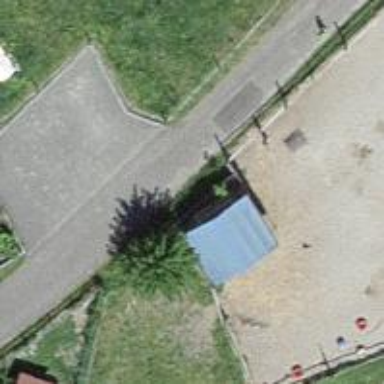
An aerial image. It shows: Fence.